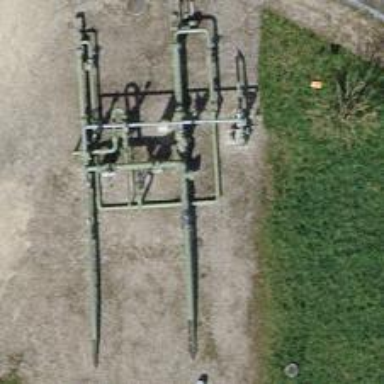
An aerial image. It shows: Pipeline structure is shown.